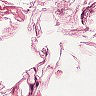
Metastatic tissue present: no